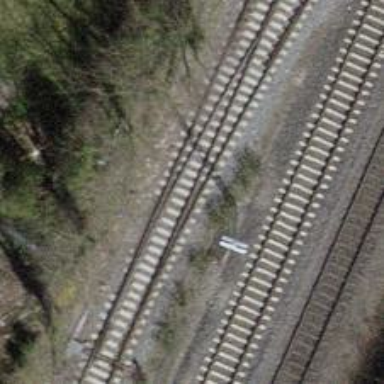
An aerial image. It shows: Railway switch.